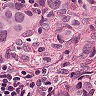
Metastatic tissue present: yes